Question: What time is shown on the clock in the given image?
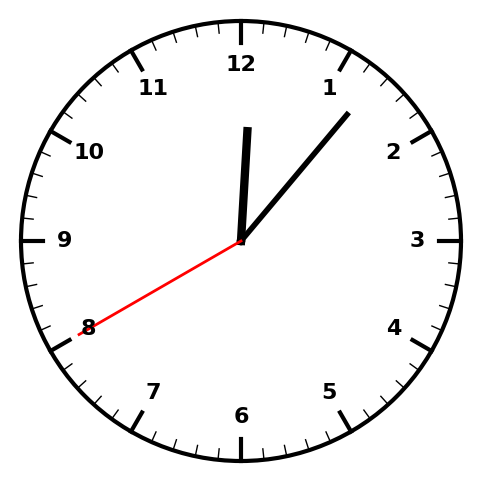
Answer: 12:06:40